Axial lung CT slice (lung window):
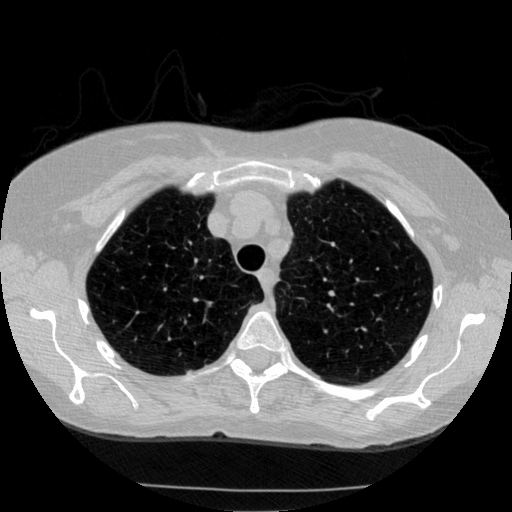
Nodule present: no